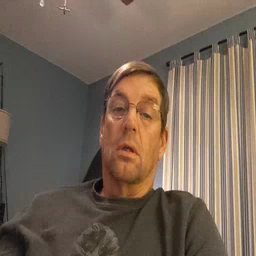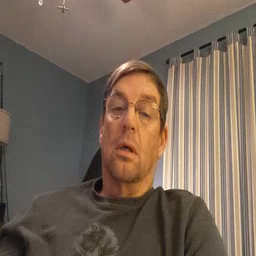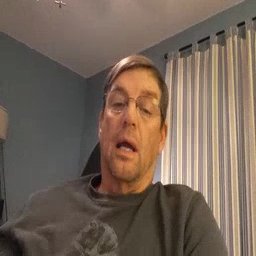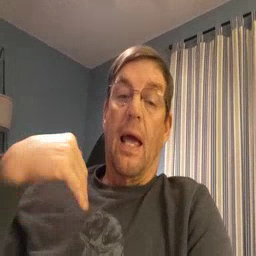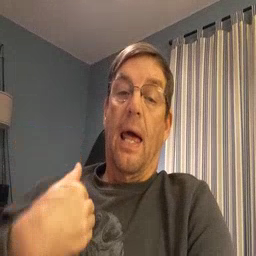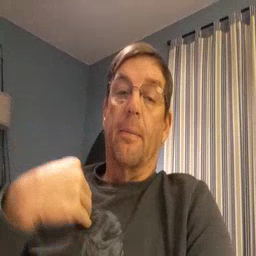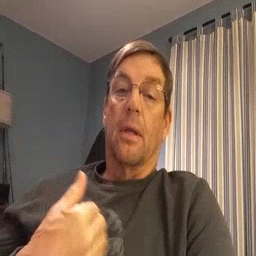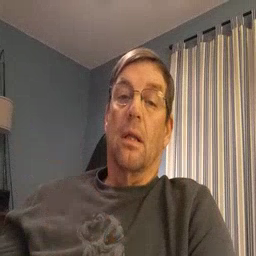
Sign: animal